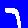
Digit: 7